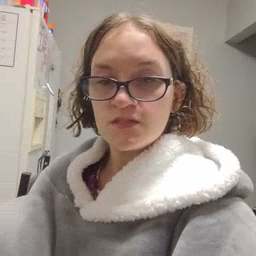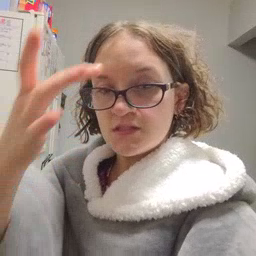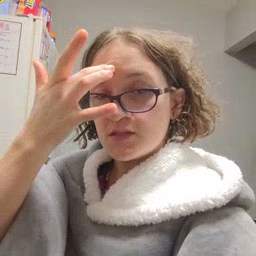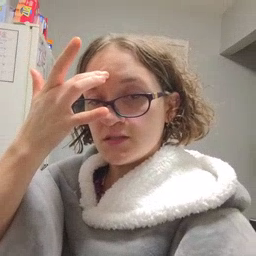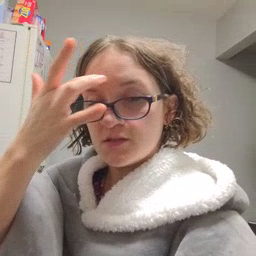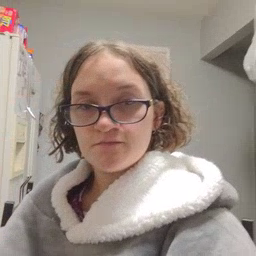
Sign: sick